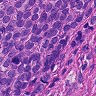
Metastatic tissue present: yes